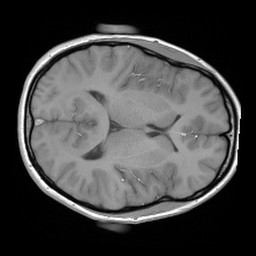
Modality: FLASH
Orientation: axial
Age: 21
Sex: female
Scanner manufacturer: siemens
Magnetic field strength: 3 T
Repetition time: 0.245 s
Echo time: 0.0026 s